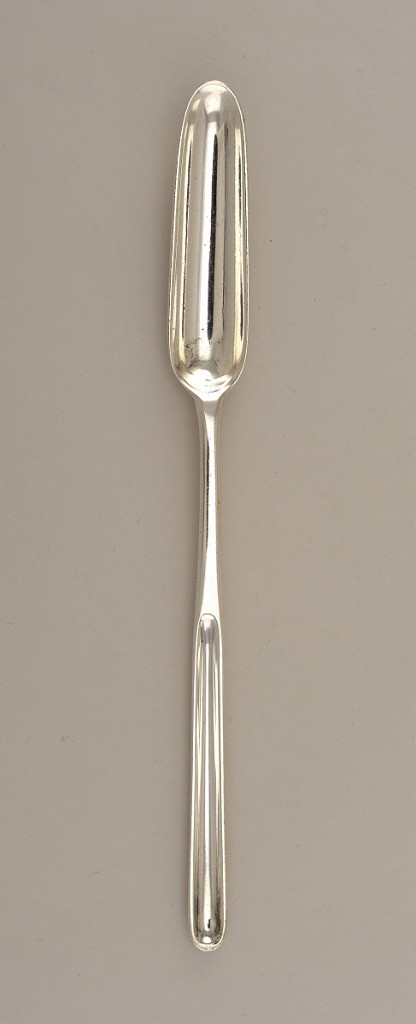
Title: Marrow scoop
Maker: William Fearn
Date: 1792
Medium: silver
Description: Double-ended, one larger and one smaller scoop, the larger engraved with a crest on convex side.